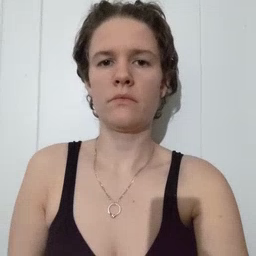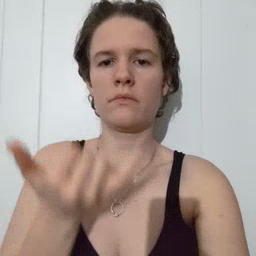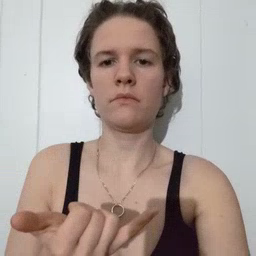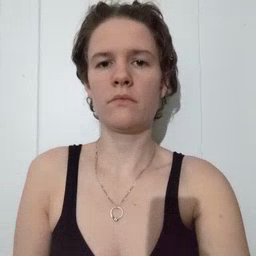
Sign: now